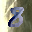
Label: 8